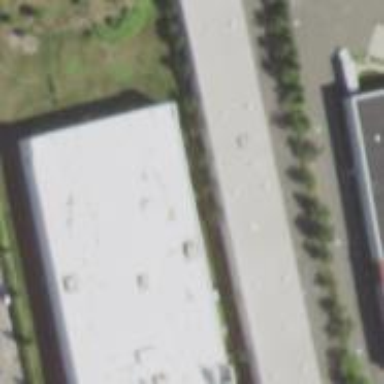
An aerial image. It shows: Building used for storage rental.